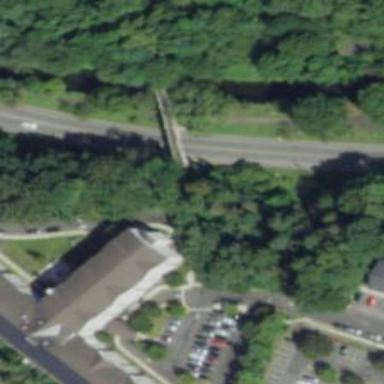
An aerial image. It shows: Footway on arched bridge.